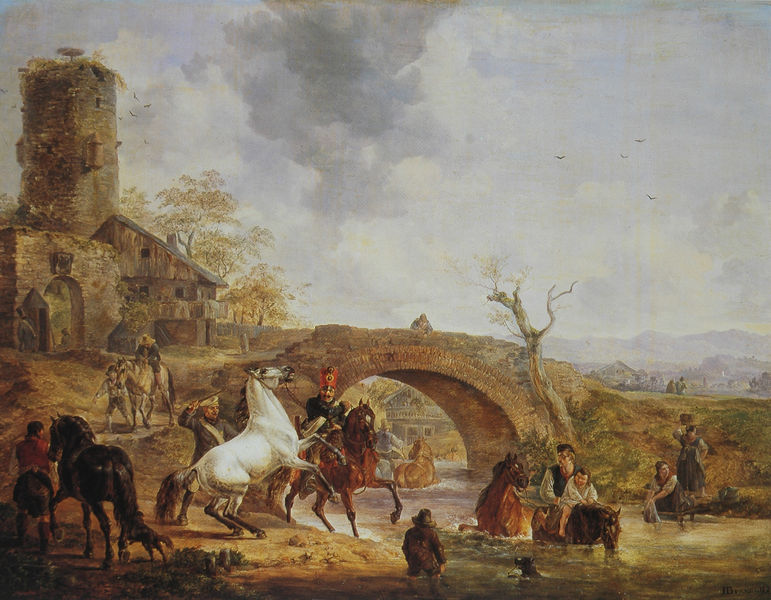
Titel: Pferdeschwemme
Künstler: Heinrich Bürkel
Institution: (Privatbesitz)
Schlagwörter: baum, blau, blätter, gemälde, himmel, laub, mann, schatten, wasser, weiß, wolken, baden, bäume, fluss, frauen, grün, landschaft, menschen, ocker, stadt, ufer, wäsche, äste, braun, fenster, frau, grau, hintergrund, kleid, licht, männer, stroh, tür, ölbild, ausblick, gras, haus, hund, rot, tier, weg, wiese, beige, hemd, kappe, mütze, schnurrbart, stein, steine, öl, bach, baumstamm, ferne, hügel, mühle, nass, stamm, vögel, zweige, brücke, hütte, kind, bauern, genre, kinder, pferd, pferde, reiter, stock, turm, rappe, reiten, schärpe, balkon, wellen, bogen, zuschauer, lehm, berge, dorf, mauer, grenze, hof, oliv, schemel, rundbogen, romantik, ölgemälde, angst, krieg, steg, soldaten, junge, tor, befestigung, bad, waschen, ruine, burg, scheune, aufruhr, uniform, soldat, offizier, schimmel, trense, gemäuer, wappen, hochgekrempelt, hellgrau, regenwolken, wanderer, mittelalter, nest, gehöft, wächter, tränke, kate, rappen, joch, schlagen, hengst, aufbäumen, brückenbogen, suche, baumruine, schiessscharten, furt, überquerung, toter baum, wäscherinnen, storch, wäscherin, wplken, burgturm, steigendes pferd, waschfrau, überqueren, apportieren, durchritt, flußritt, fuhrt, kelieder, pferdeknecht, scheut, schießschart, schwemme, soldatat, storchennest, wassertreten, durchquerung, vaum, weißes pferd, einfaches volk